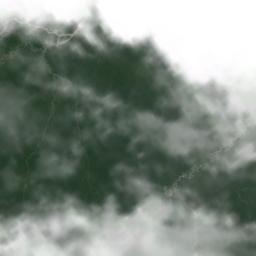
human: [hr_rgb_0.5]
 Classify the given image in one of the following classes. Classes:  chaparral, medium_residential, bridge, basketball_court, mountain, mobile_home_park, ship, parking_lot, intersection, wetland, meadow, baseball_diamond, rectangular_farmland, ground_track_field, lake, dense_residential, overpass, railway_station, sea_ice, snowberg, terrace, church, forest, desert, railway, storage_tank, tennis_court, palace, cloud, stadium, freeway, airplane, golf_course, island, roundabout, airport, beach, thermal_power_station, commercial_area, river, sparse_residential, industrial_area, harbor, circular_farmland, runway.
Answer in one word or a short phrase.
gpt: cloud